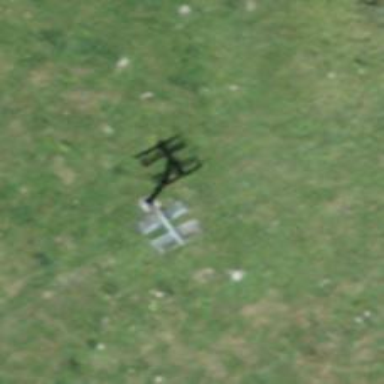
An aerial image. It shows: Pylon for aerialway.